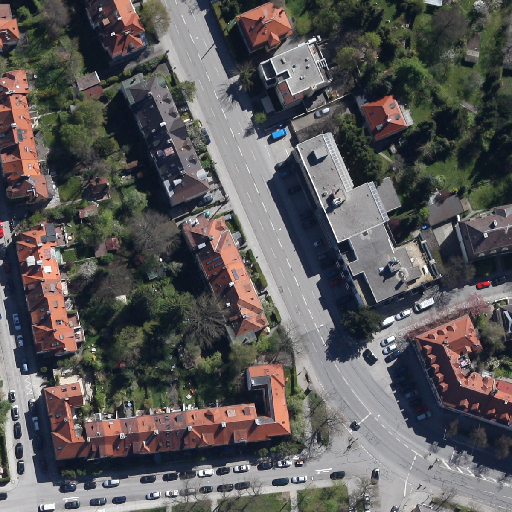
Referring expression: paved road